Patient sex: M
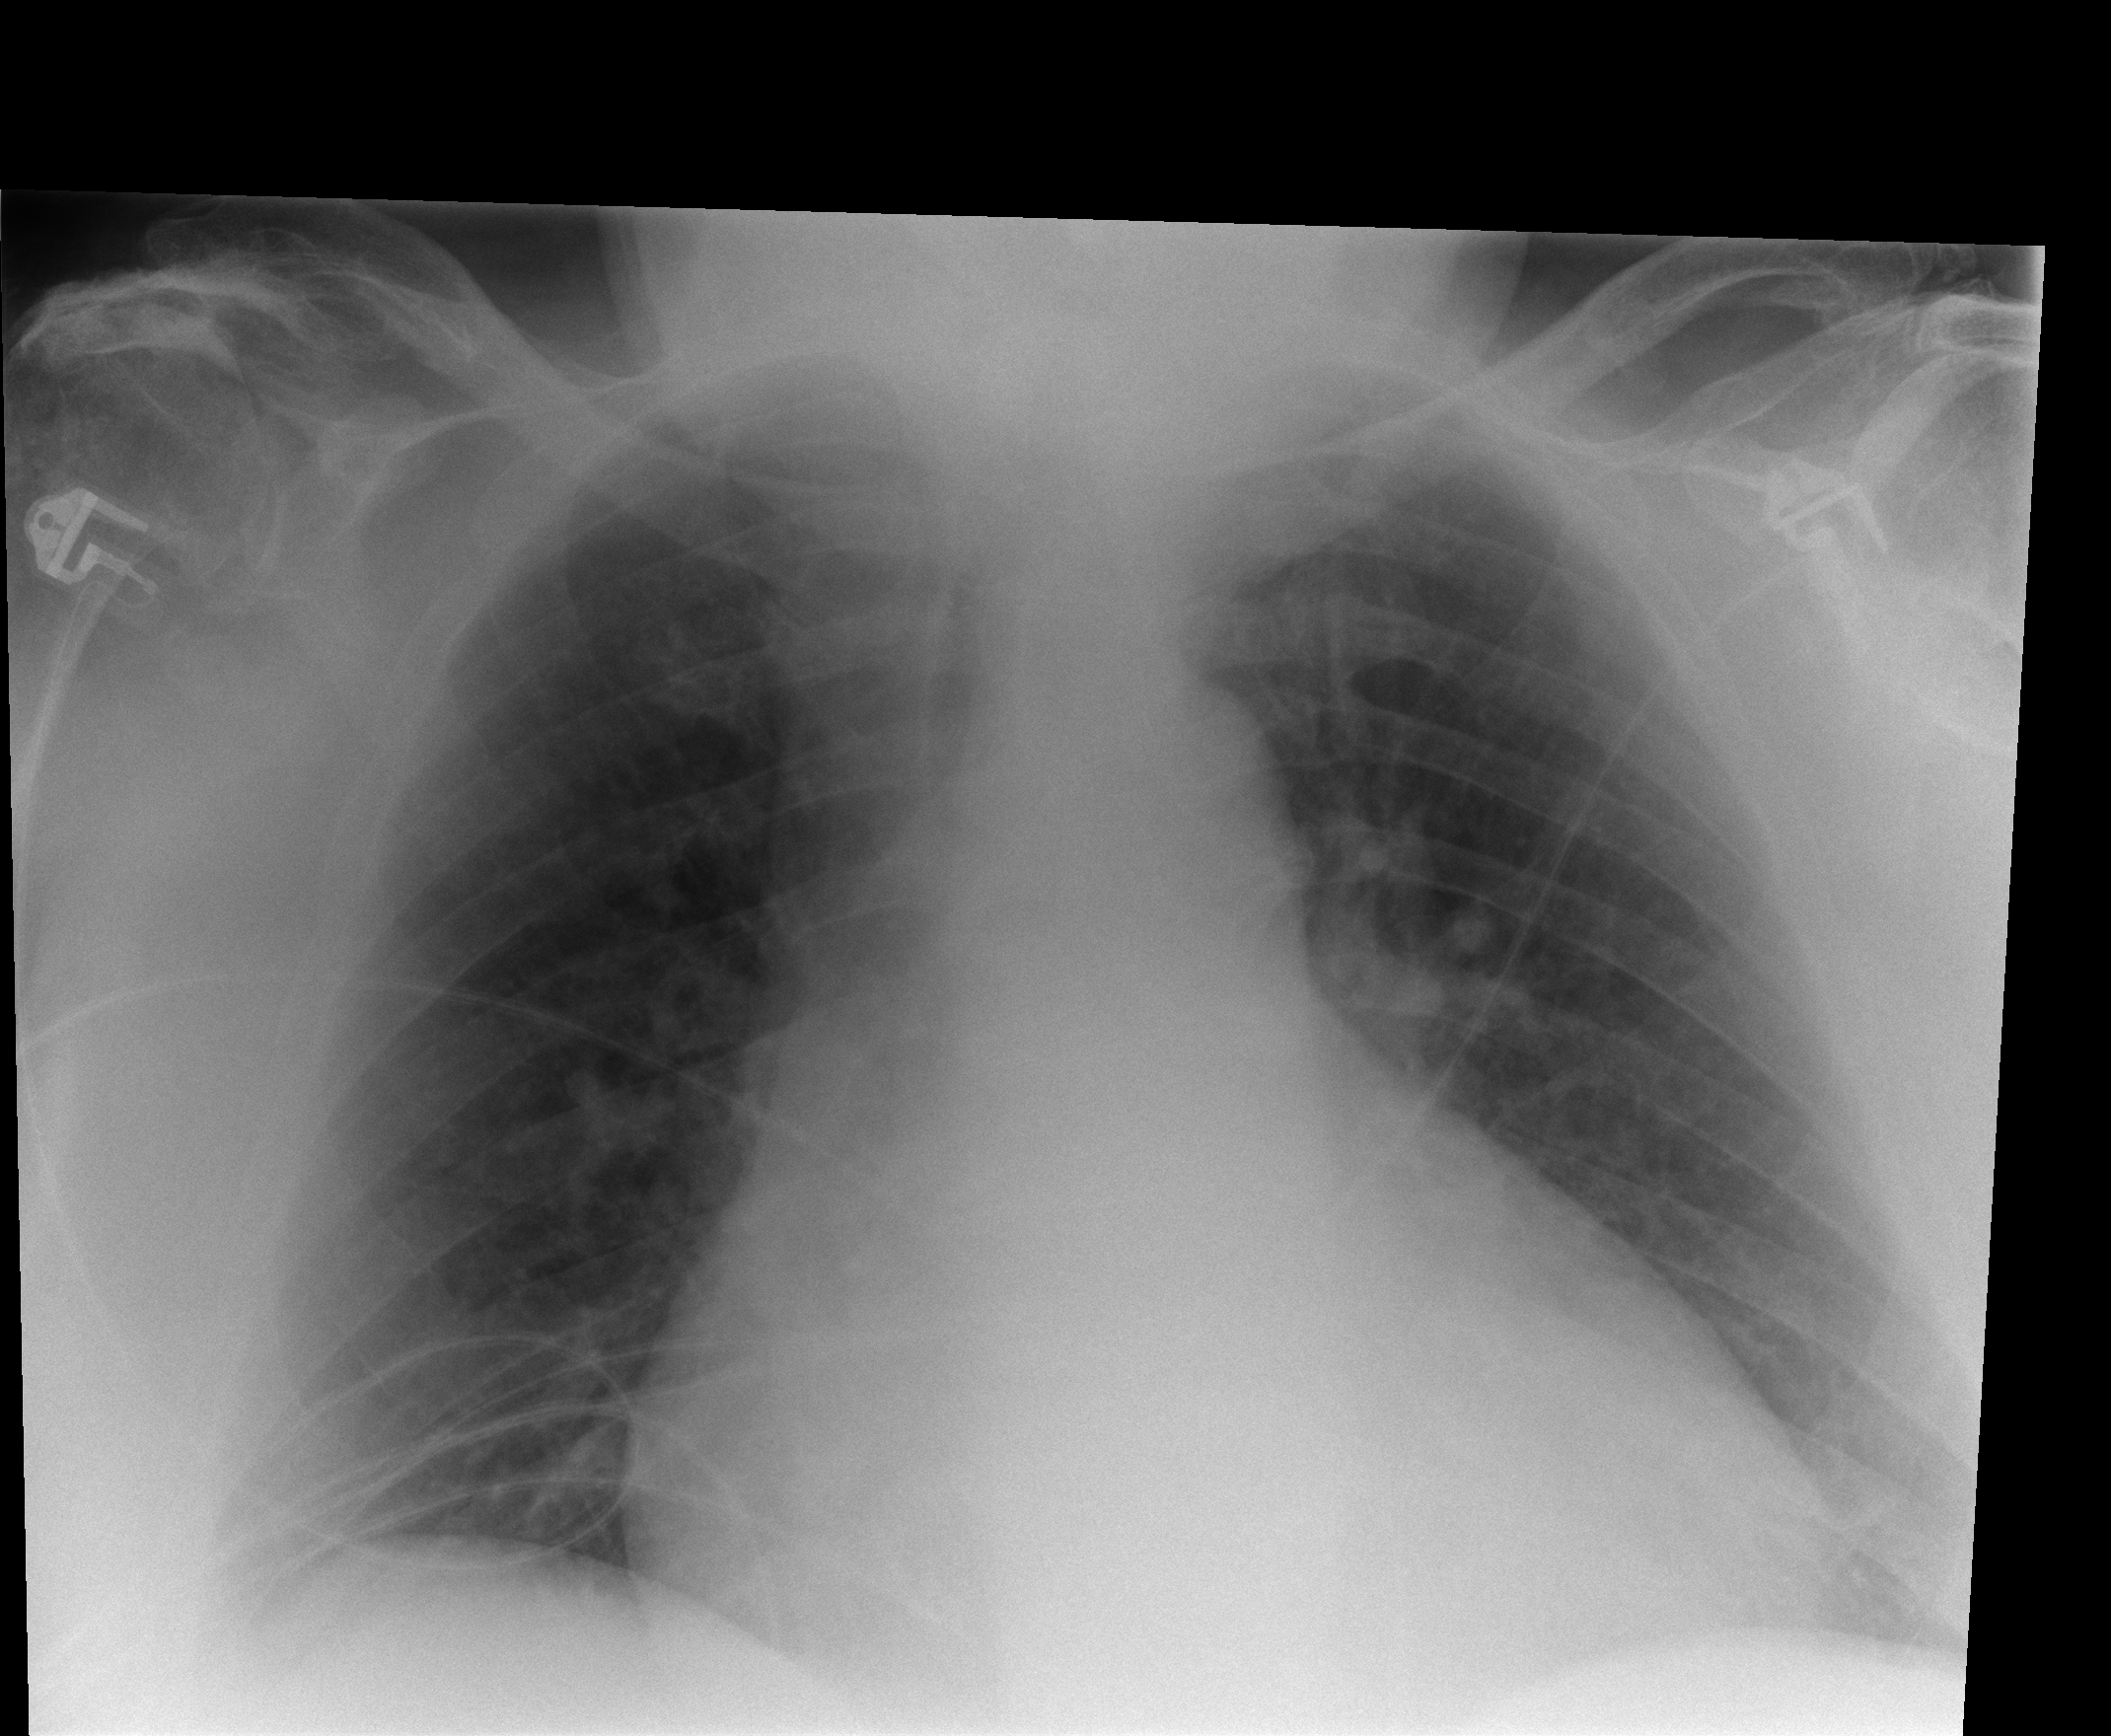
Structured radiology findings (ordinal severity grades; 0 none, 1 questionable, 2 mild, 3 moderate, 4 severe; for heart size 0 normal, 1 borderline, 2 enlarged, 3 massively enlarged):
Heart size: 3
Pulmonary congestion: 1
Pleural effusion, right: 0
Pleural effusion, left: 0
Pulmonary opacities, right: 0
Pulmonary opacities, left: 0
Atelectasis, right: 0
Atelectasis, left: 0